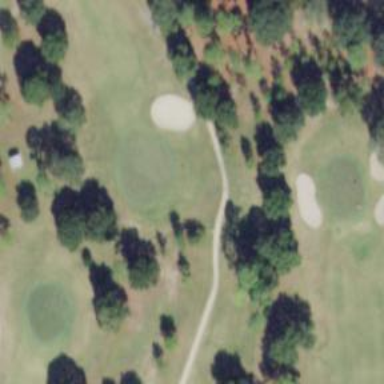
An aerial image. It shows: Path for golf carts.